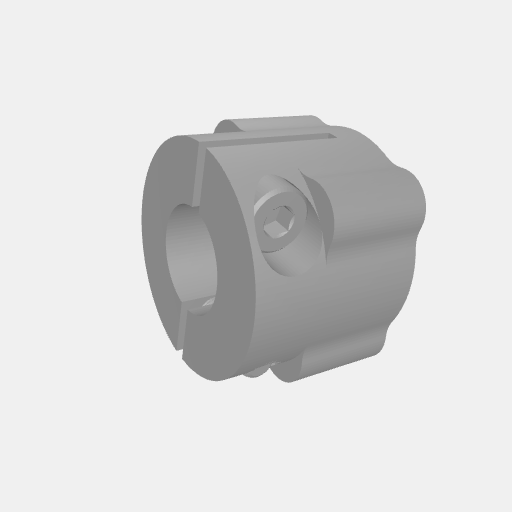
Part: HyperHub12ID